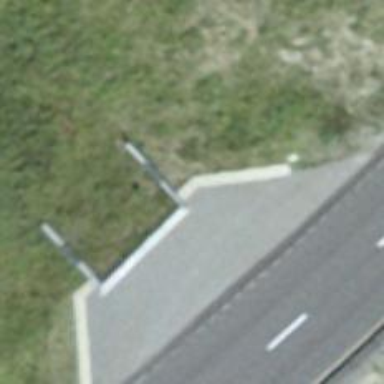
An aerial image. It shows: Wall barrier.